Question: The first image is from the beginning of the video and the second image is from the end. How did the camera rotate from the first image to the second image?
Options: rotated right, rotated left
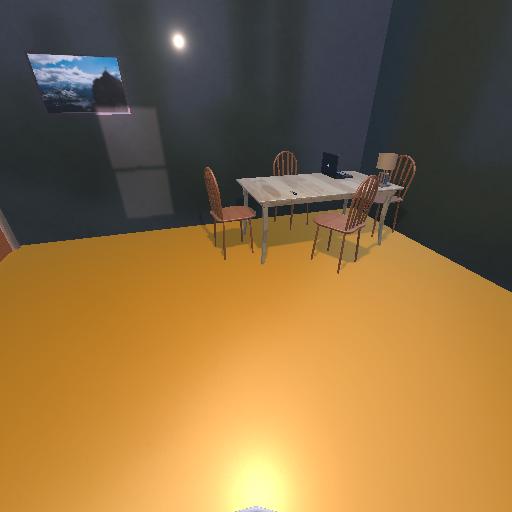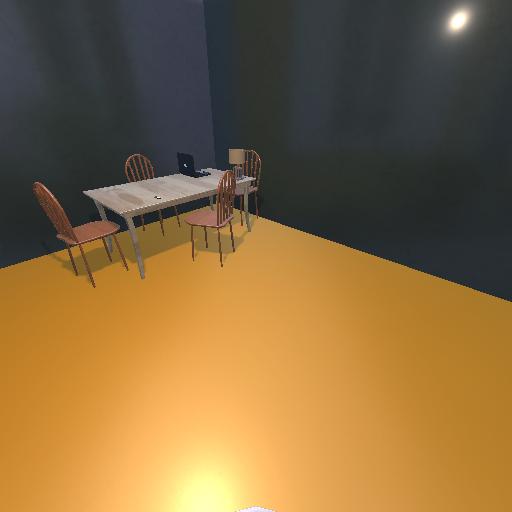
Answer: rotated right